Question: I remember successfully doing this countless times before with a bit of trial and error, but after a new reinstall of Snow Leopard, I would like to just ask the Stackoverflow community this for once and for all...
I installed Netbeans 7 (for C++). For some reason, I didn't see any way to install Python plugins here, so I installed Netbeans 6.5. It automatically detects Python 2.5 on the system, but darnit I want Python 3, which it cannot automatically detect. So now I go to Tools > Python Platforms, click on New, and which file do I select in the new window?
EDIT: I found this when looking in 'usr/bin/'.
EDIT: For my own future reference, in Eclipse at least, '/Library/Frameworks/Python.framework/Versions/3.2/Resources/Python.app/Contents/MacOS/Python'
I found the alias in '.../3.2/bin/python3.2'
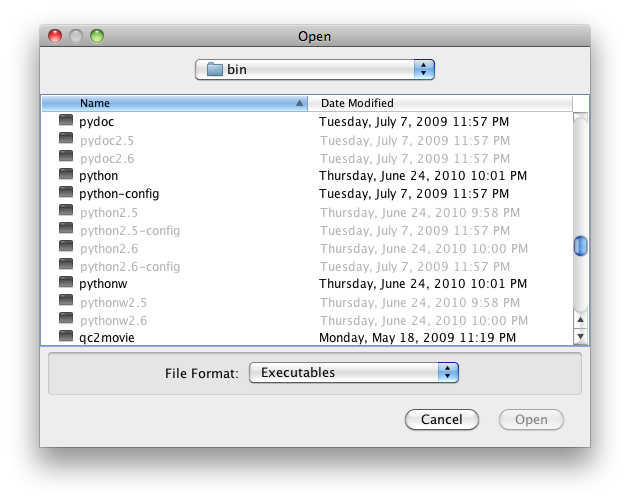
Answer: Unfortunately Netbeans seem to have dropped support for Python in version 7. I find it pretty annoying as it seems to work ok in 6.9.1 (although I resort to Eclipse for serious Python programming as PyDev has better code completion).
So, your options are
-
or
- <URL>
To summarise the forum post:
"Just go to Tools->Plugins, click Settings. Click Add, and add a new "Update Center" , name it like "Python plugin is here", and in the link, paste this:
<URL>
Then go to Avaliable Plugins, do "Reload Catalog" - you should see stuff under "category" Python. Select the plugin and click install. Netbeans will ask you to restart itself. Then you should see Python under installed plugins (make sure to click "Show Details" there.)"